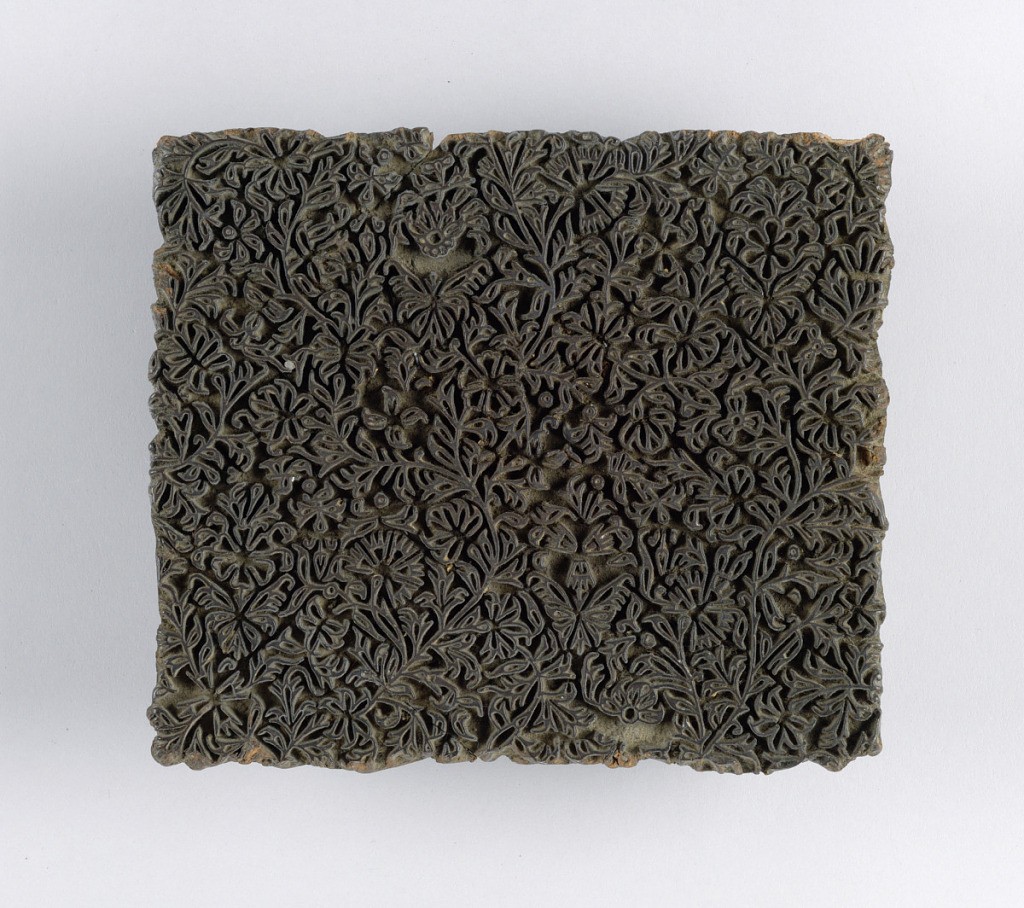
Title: Printing block
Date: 19th century
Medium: wood Technique: carved in relief
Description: Block for printing fabric with a design of curving stems with flowers. Contemporary picture hangers attached.